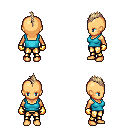
a pixel art fantasy rpg character, female body template, human, tanned skin, teal pirate shirt, gold greaves, white blonde mohawk hairstyle, gold gloves, four views (front, back, left, right), 2x2 character sprite sheet, small pixel art, hard edges, no anti-aliasing